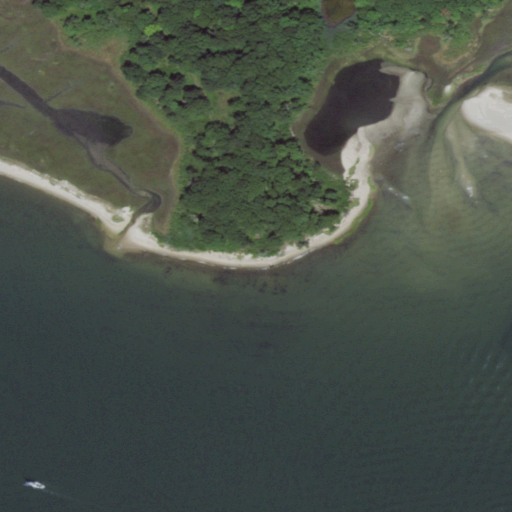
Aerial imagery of cape in New York named Mashomack Point containing open water, herbaceous wetlands, deciduous forest, barren land, and woody wetlands